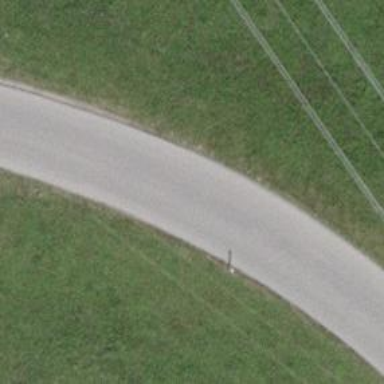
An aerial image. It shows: Tertiary road.